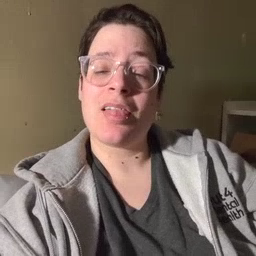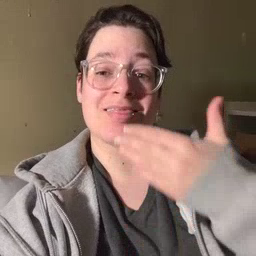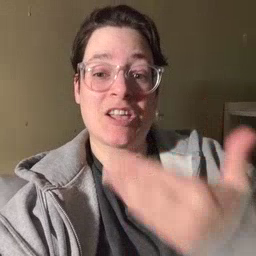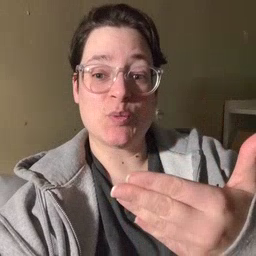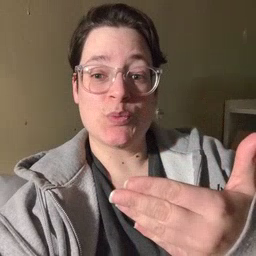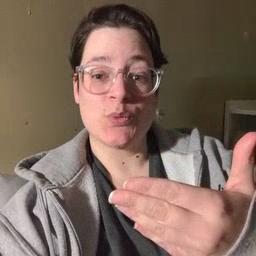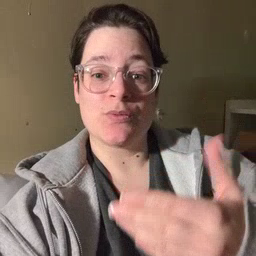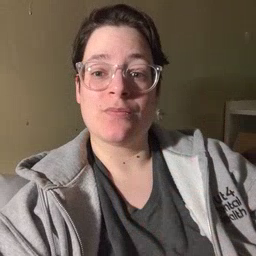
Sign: thankyou